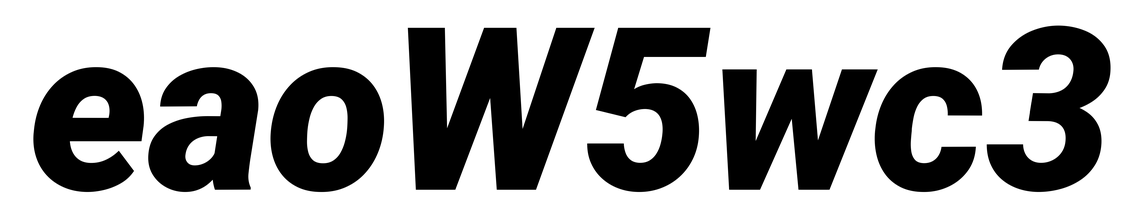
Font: Roboto-Italic_Black_Italic